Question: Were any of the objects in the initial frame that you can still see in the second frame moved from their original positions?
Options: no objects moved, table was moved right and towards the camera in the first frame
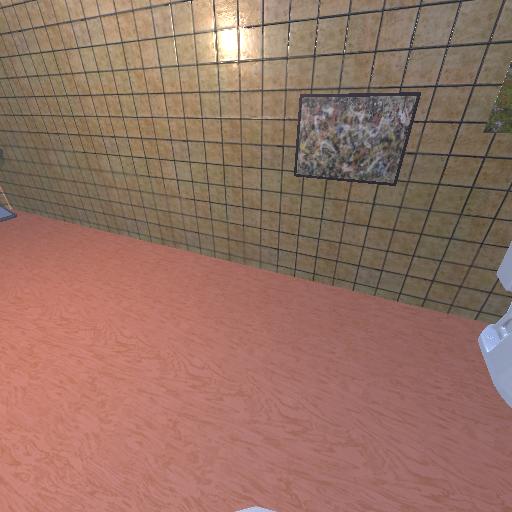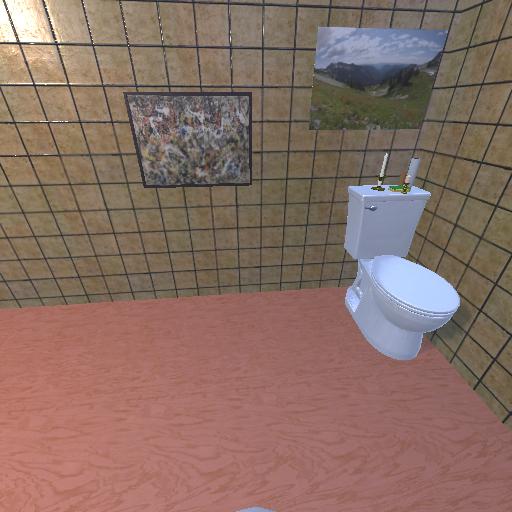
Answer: no objects moved